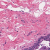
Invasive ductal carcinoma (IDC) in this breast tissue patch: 0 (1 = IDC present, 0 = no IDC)